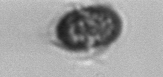
Label: Mesodinium